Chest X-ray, PA view. Patient: 62 years old, sex M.
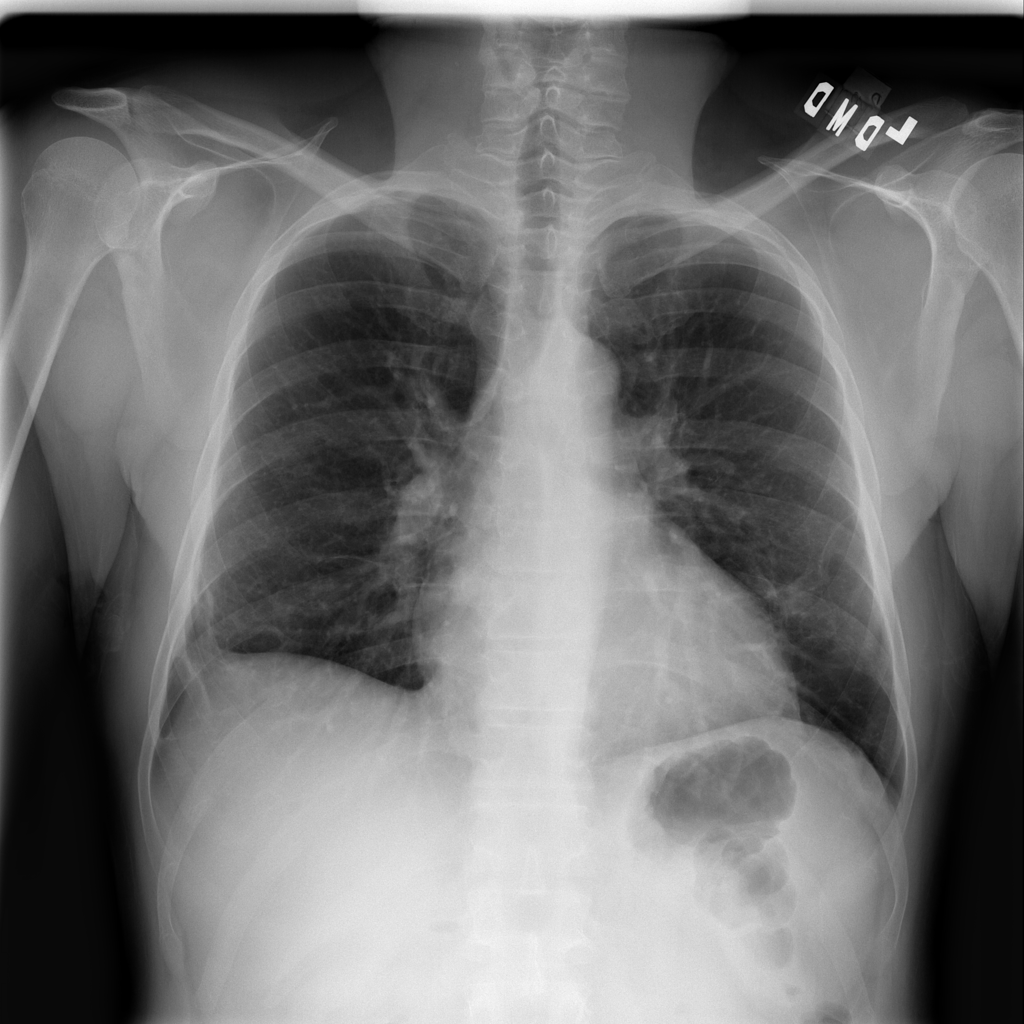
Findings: No Finding